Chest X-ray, PA view. Patient: 67 years old, sex F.
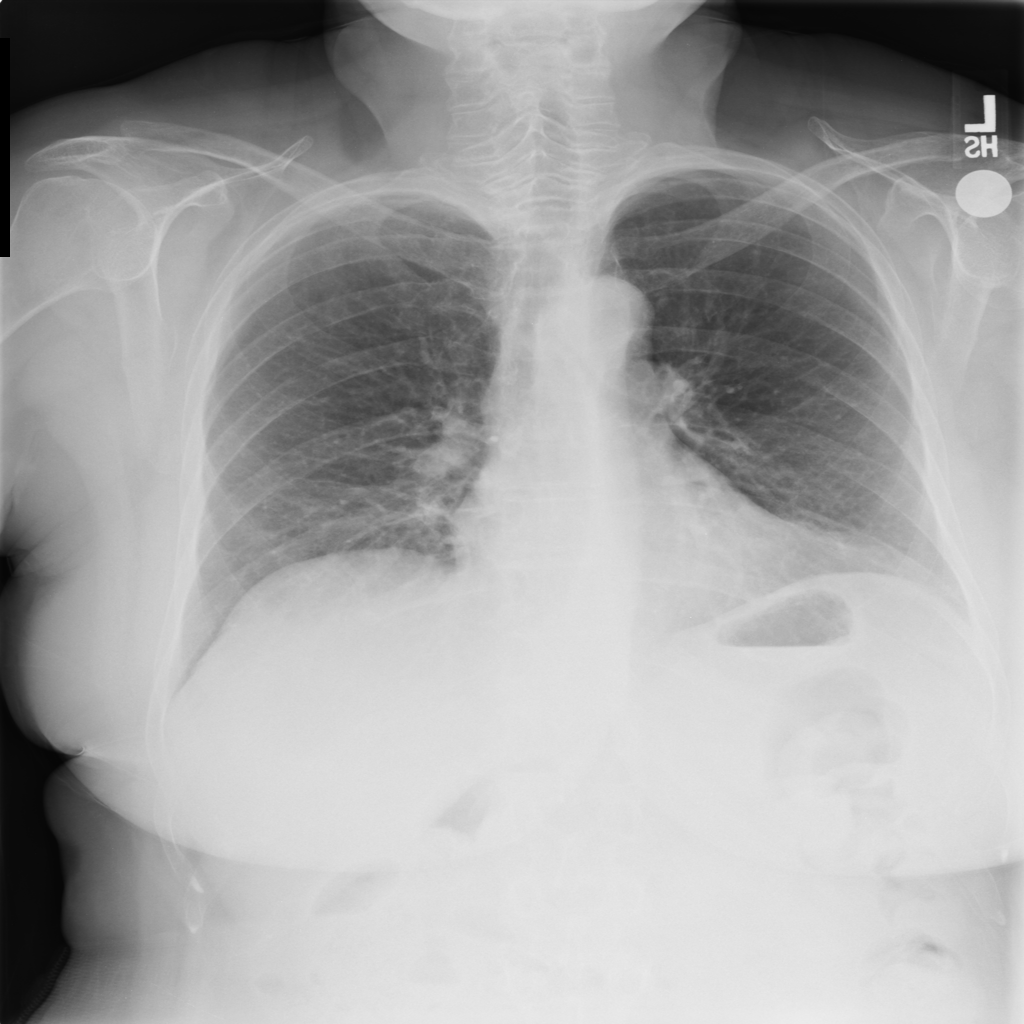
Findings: No Finding